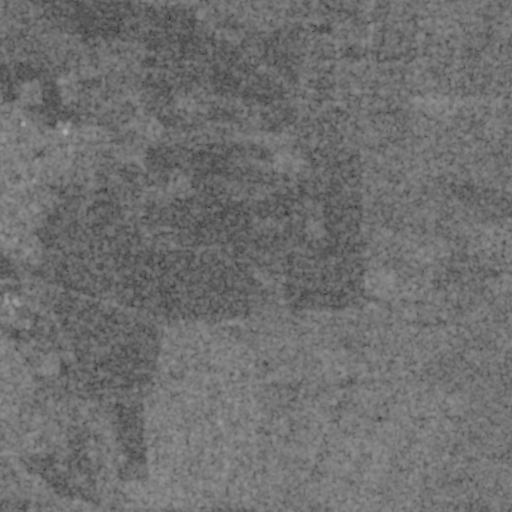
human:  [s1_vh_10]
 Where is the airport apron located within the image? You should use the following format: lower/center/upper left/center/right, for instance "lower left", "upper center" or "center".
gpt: The airport apron is located in the lower left of the image.
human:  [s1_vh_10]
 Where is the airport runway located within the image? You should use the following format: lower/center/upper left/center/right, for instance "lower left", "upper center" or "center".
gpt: The airport runway is located in the lower left of the image.
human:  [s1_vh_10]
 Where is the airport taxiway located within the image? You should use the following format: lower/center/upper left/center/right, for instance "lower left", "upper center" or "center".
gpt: The airport taxiway is located in the lower left of the image.
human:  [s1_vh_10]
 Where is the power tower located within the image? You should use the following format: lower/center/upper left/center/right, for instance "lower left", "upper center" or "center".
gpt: There is no power tower in the image.

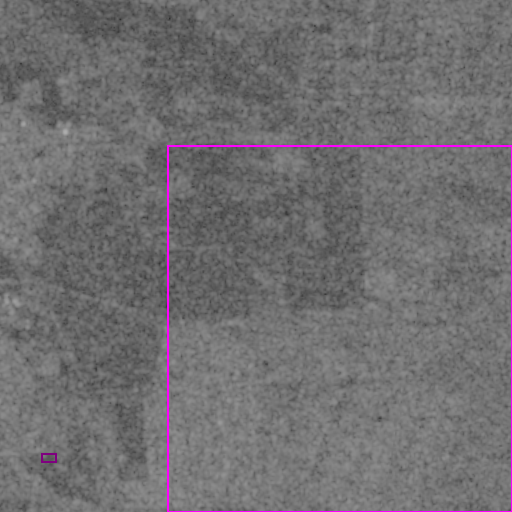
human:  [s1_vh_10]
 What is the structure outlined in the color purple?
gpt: The structure outlined in purple is an airport apron.
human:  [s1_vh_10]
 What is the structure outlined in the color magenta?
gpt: The structure outlined in magenta is a crop field.
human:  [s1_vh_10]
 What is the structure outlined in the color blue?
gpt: There is no blue outline.